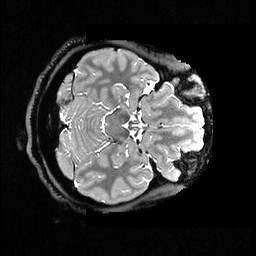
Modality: T2w
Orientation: axial
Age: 35
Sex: female
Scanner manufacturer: ge
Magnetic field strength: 3 T
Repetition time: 3.202 s
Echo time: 0.06683 s